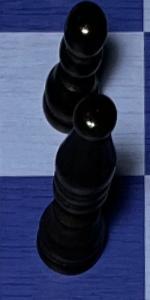
Label: Bishop_Black